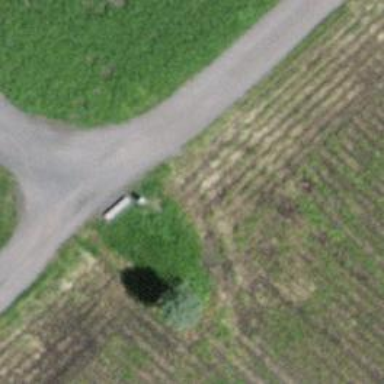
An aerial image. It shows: Brown bench in the vicinity.